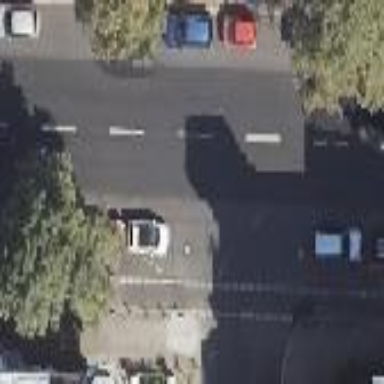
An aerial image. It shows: Junction on tertiary road.